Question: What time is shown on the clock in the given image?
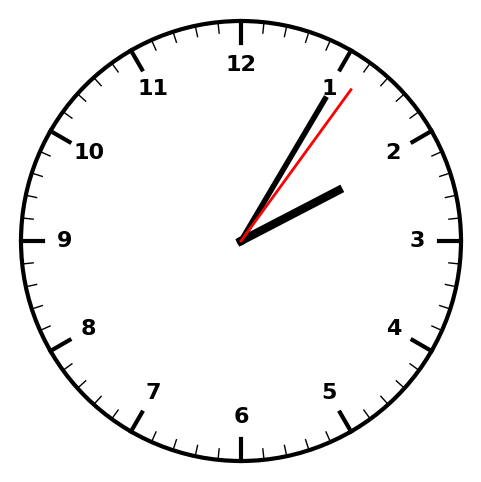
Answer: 02:05:06